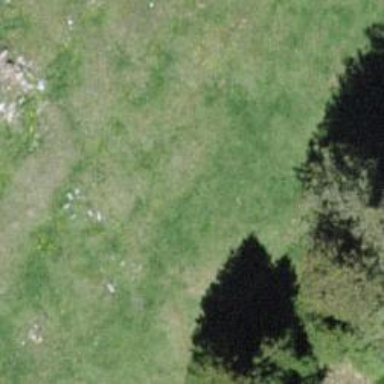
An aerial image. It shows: Needle-leaved tree in nature.